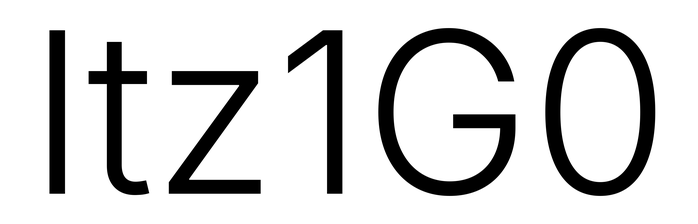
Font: Inter_Light